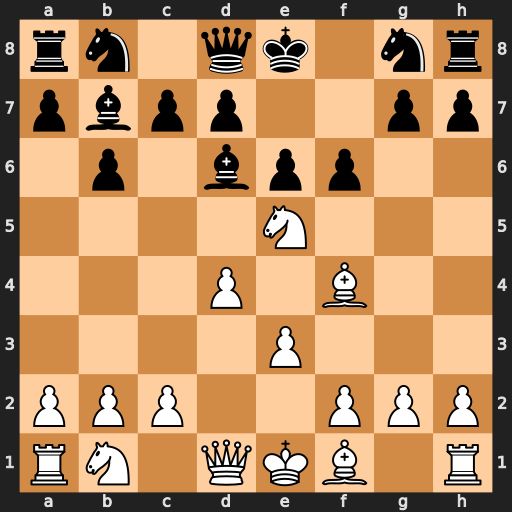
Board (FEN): rn1qk1nr/pbpp2pp/1p1bpp2/4N3/3P1B2/4P3/PPP2PPP/RN1QKB1R
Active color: w
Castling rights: KQkq
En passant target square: -
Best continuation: Qh5+ g6 Nxg6 hxg6 Qxh8